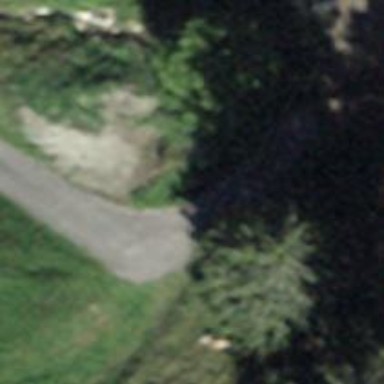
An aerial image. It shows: Culvert tunnel.